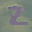
Label: 2